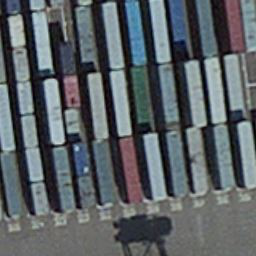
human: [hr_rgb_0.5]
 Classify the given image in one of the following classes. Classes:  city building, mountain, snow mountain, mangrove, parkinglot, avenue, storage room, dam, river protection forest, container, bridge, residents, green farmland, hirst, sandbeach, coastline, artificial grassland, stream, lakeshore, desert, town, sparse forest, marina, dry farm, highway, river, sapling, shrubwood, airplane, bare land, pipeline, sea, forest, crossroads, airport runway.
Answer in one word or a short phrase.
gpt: container